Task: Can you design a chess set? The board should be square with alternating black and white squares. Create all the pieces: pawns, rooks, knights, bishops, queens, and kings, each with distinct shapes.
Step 1044:
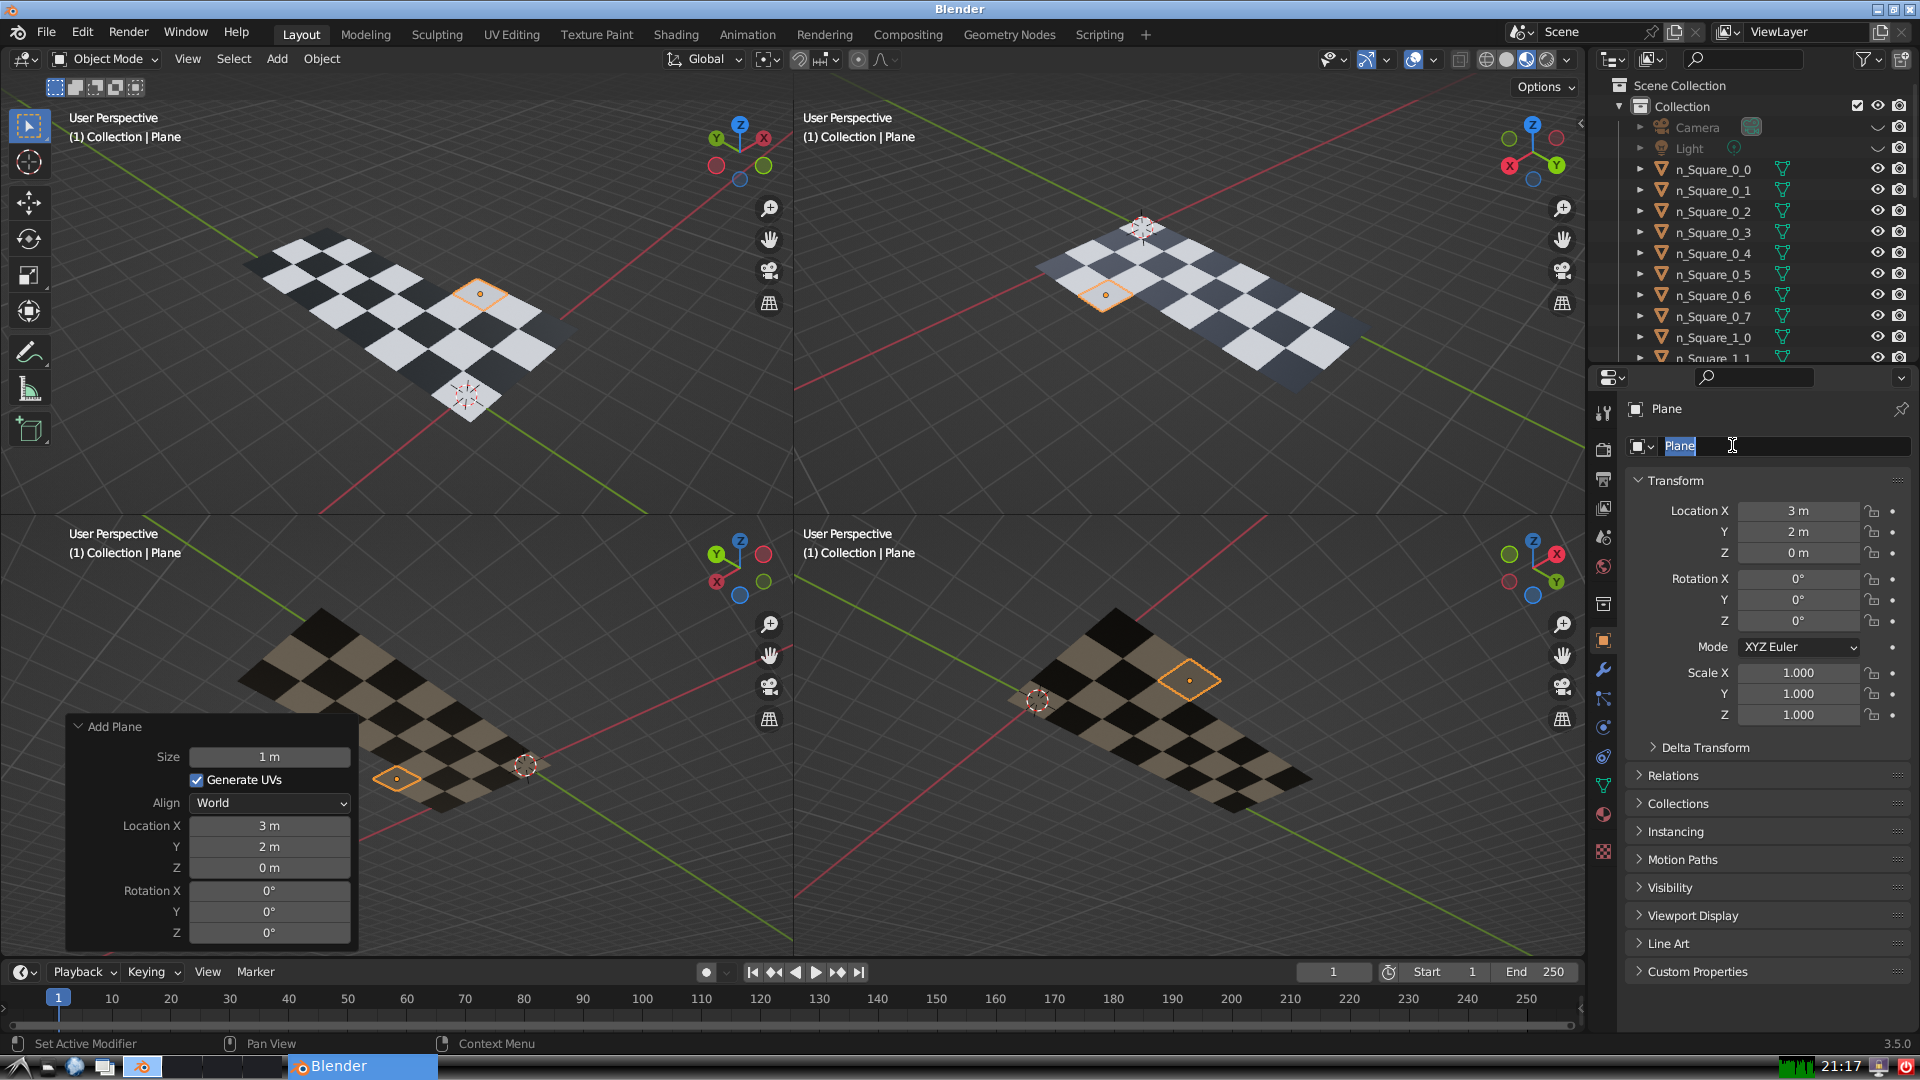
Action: input_text: n_Square_3_2